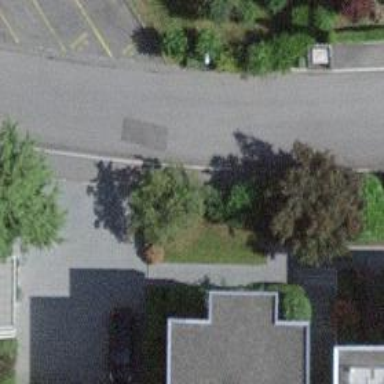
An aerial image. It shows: Kerb serving as barrier.